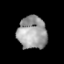
Tissue: prostate
Cell type: T cells
Senescence score: 0.3477
Nuclear area (px): 939
Mean DAPI intensity: 157.26